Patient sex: F
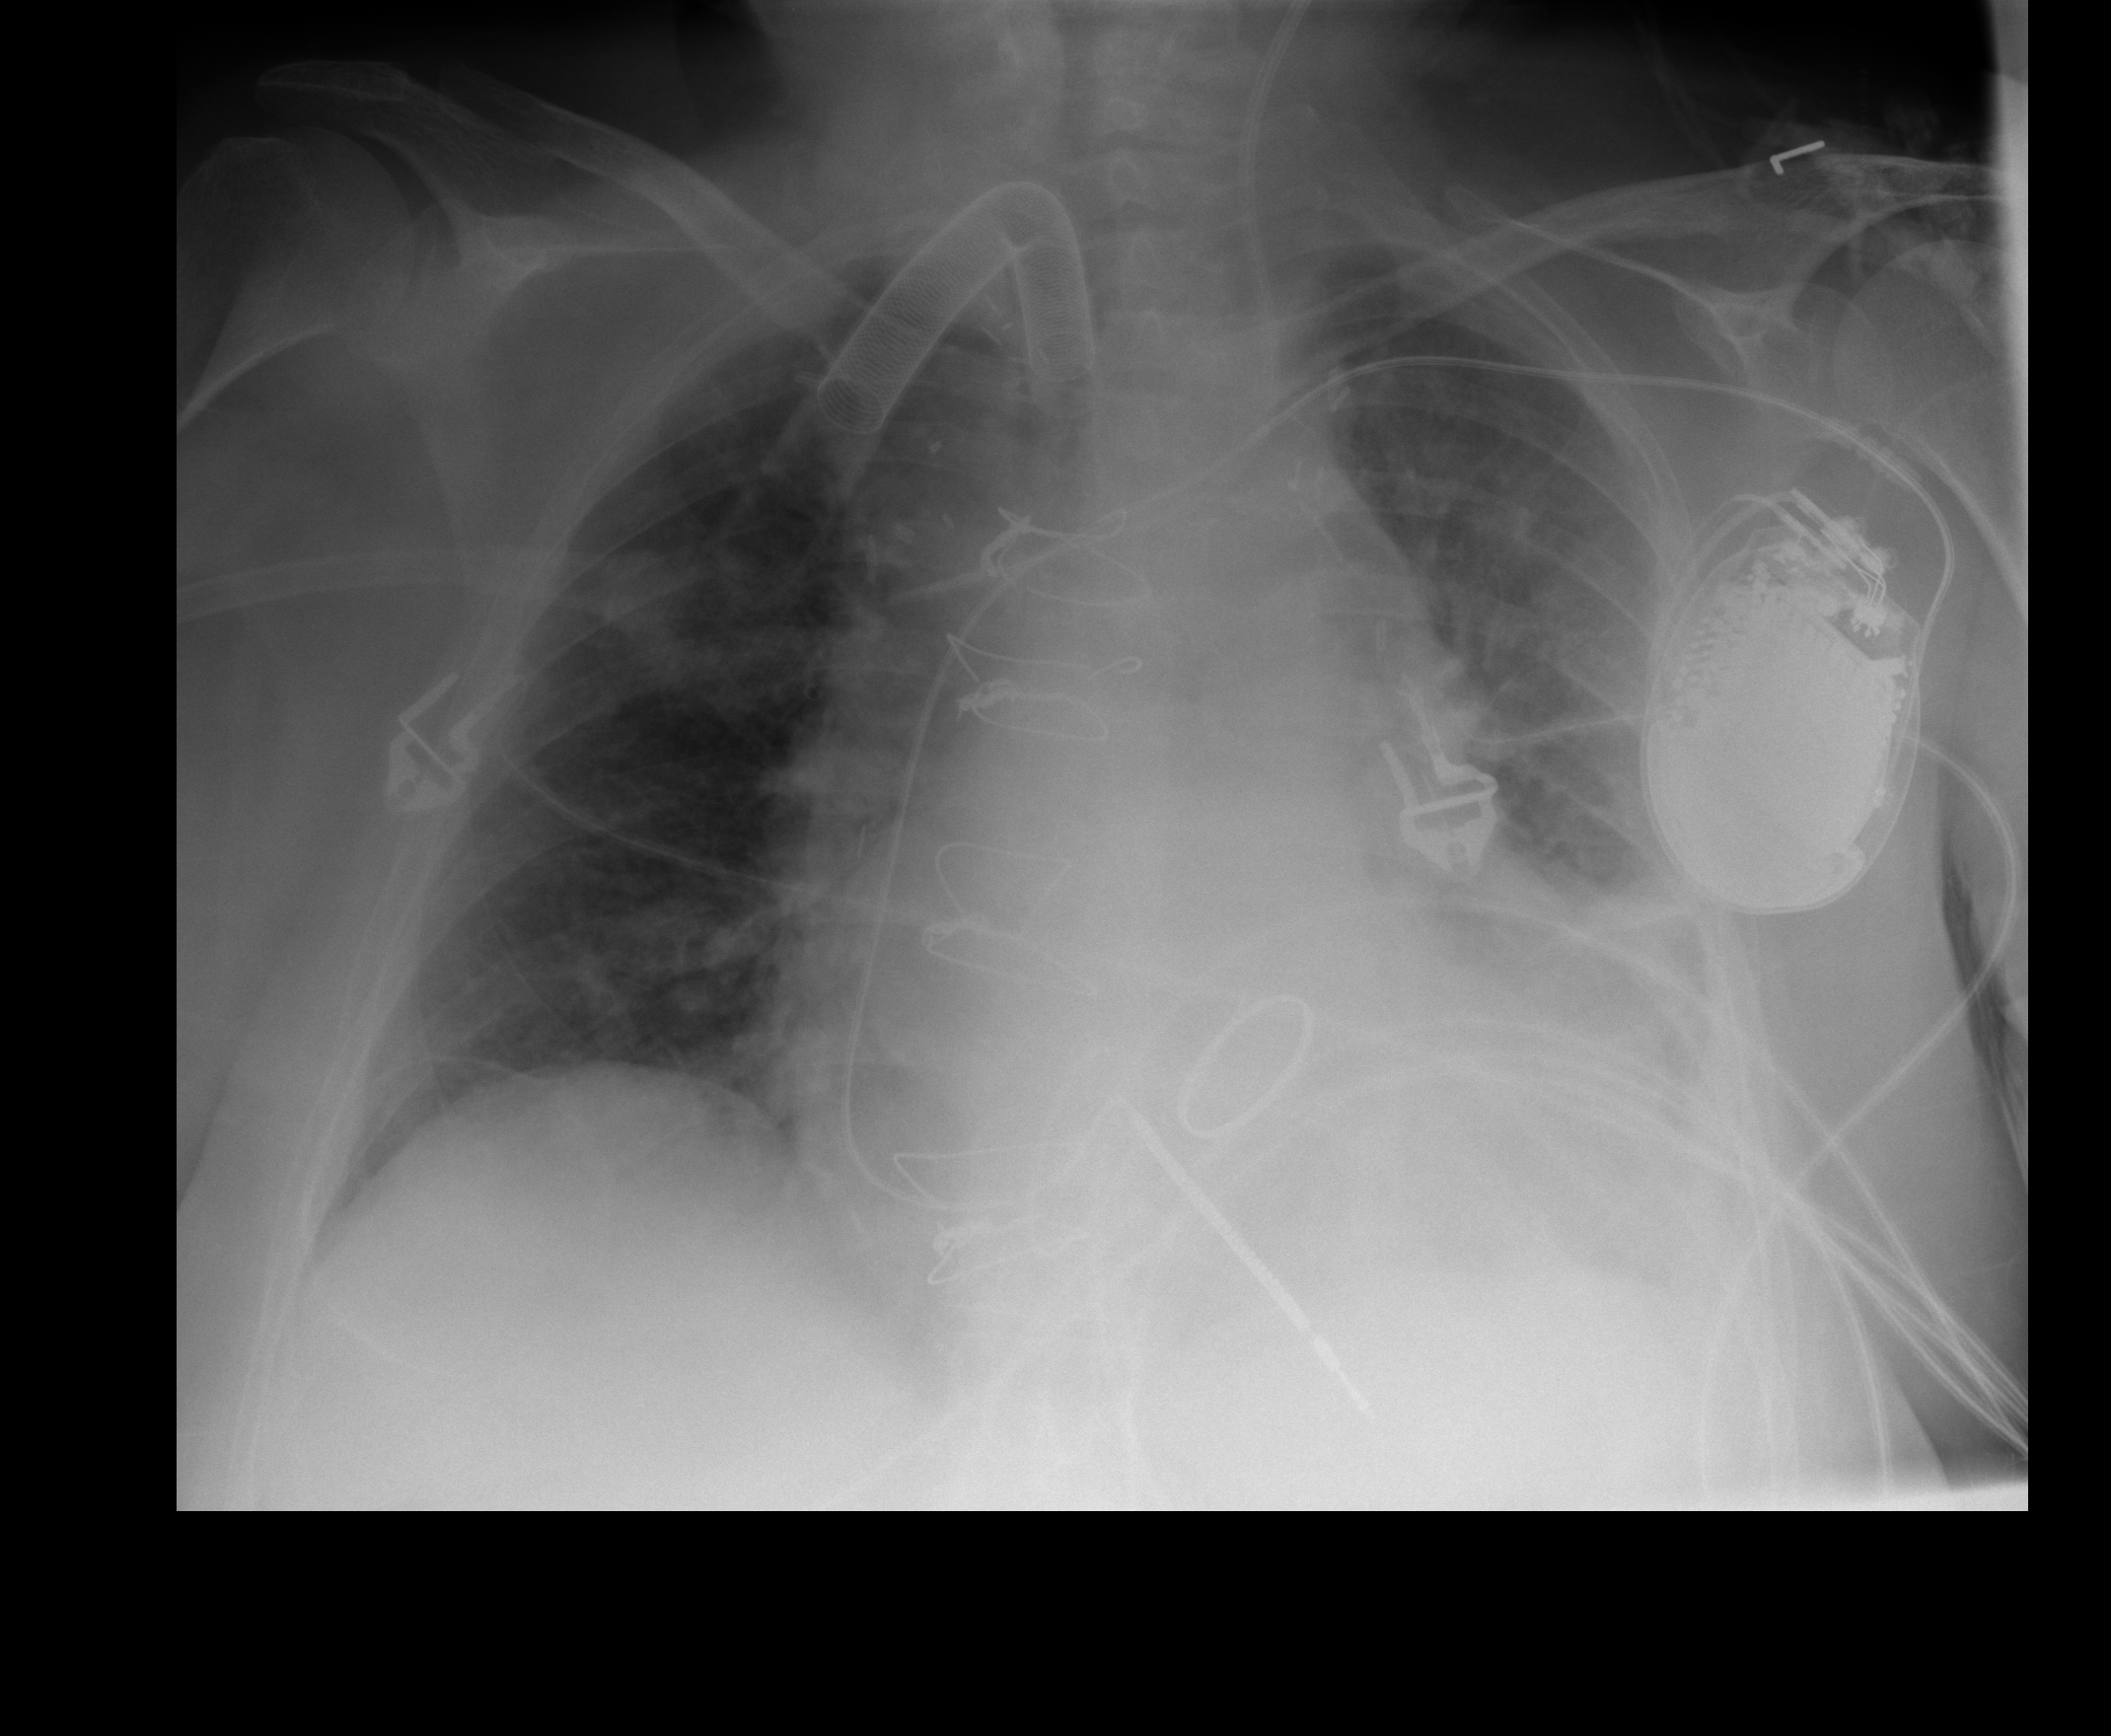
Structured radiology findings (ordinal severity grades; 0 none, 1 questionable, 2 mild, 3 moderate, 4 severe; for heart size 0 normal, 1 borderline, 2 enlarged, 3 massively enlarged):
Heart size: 2
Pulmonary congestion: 1
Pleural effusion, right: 0
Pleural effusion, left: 2
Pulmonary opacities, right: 1
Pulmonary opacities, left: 1
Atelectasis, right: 1
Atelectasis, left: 2